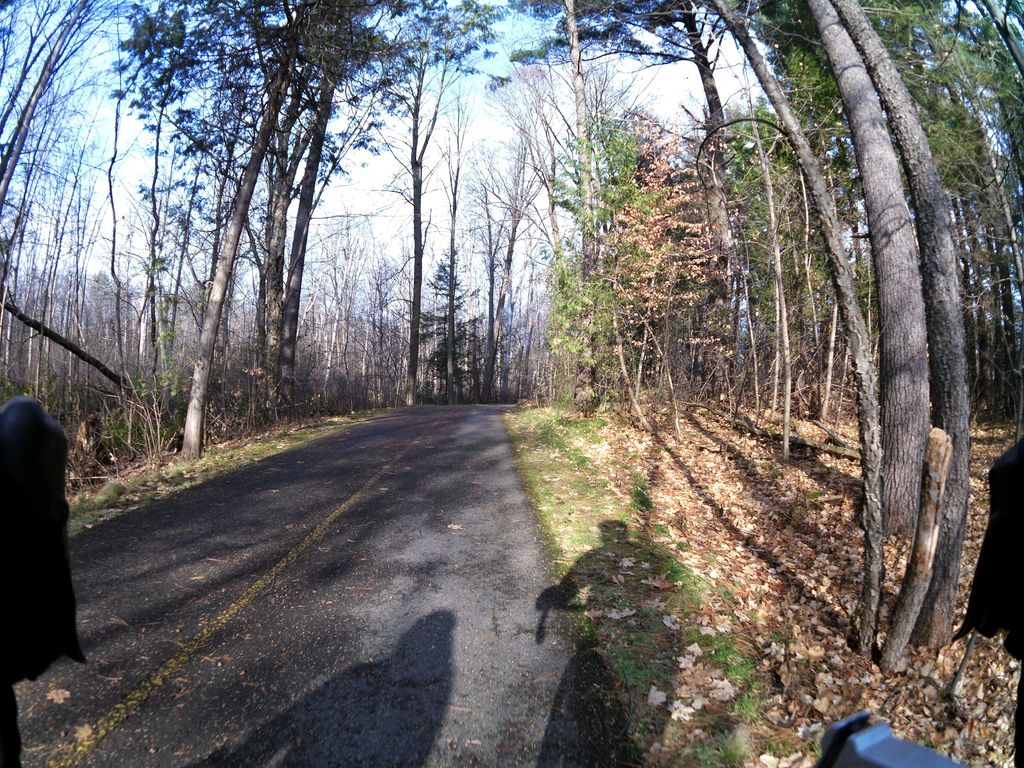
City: ottawa-gatineau